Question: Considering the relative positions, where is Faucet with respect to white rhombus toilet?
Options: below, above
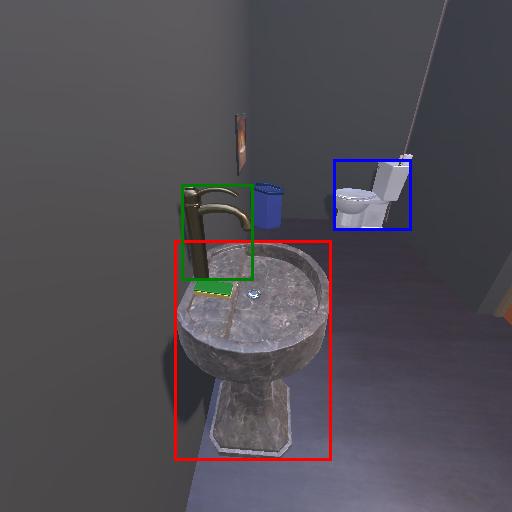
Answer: below